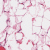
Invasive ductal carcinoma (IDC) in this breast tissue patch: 0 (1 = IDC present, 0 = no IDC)